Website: walmart
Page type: cart
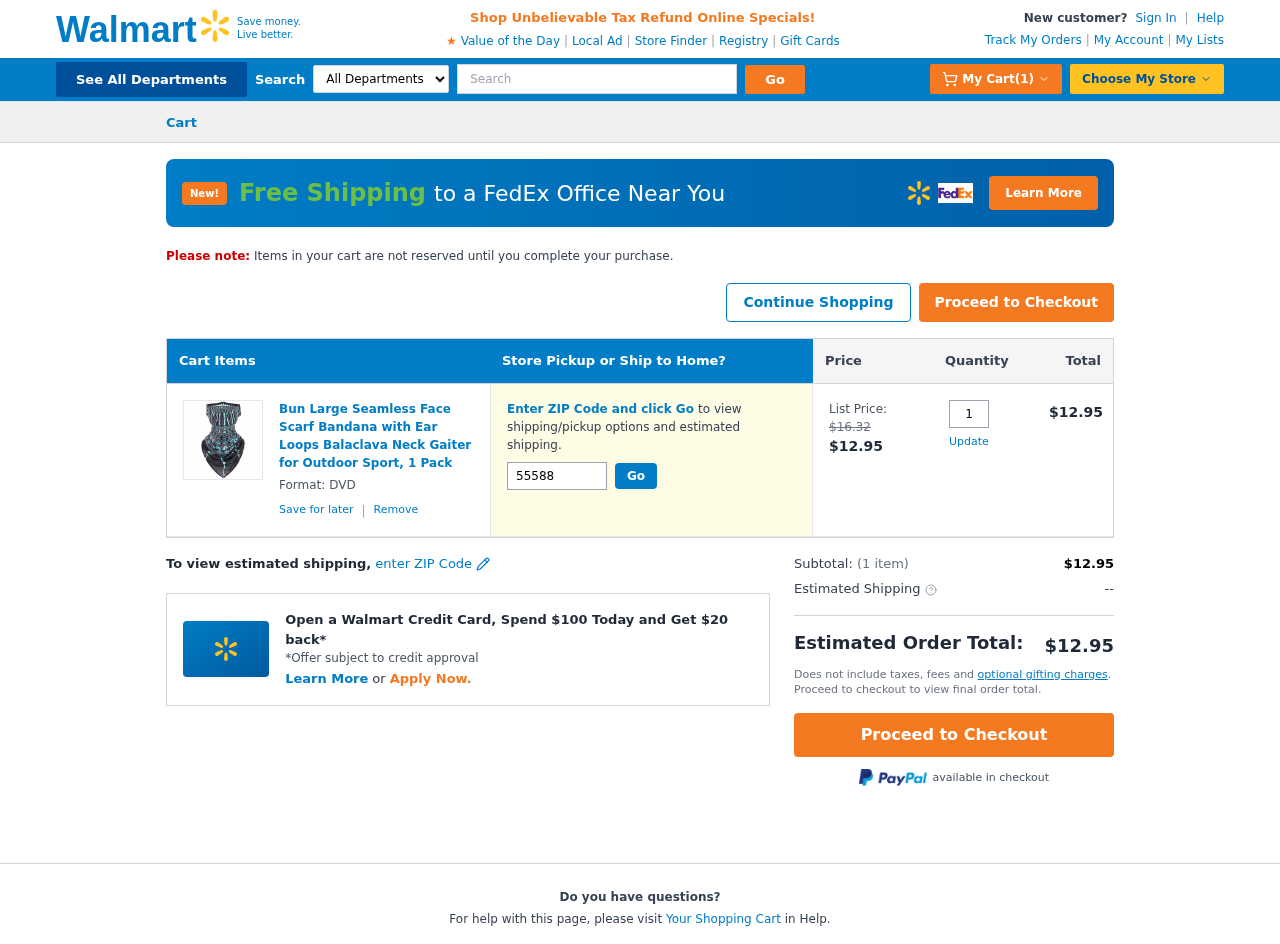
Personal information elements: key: PII_POSTCODE
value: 55588
Product elements: key: PRODUCT1_NAME
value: Bun Large Seamless Face Scarf Bandana with Ear Loops Balaclava Neck Gaiter for Outdoor Sport, 1 Pack
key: PRODUCT1_PRICE
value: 12.95
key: PRODUCT1_QUANTITY
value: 1
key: PRODUCT1_ORIGINAL_PRICE
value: $16.32
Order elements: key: ORDER_NUM_ITEMS
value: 1
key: ORDER_SUBTOTAL
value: $12.95
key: ORDER_TOTAL
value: $12.95
Search elements: key: HEADER_SEARCH
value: Search